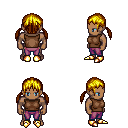
a pixel art fantasy rpg character, male body template, human, dark skin, brown sleeveless shirt, magenta pants, blonde twin-tailed hairstyle, gold boots, four views (front, back, left, right), 2x2 character sprite sheet, small pixel art, hard edges, no anti-aliasing